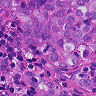
Metastatic tissue present: yes